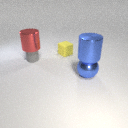
large blue metal sphere in front of small yellow rubber cube